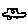
Label: car